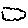
Label: cloud